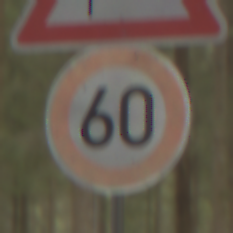
Verkehrszeichen: Geschwindigkeit60
Zusatzzeichen oben: SeitenwindVonLinks
Umgebung: Outdoor, Nature
Tageszeit: MorningAfternoon
Wetter: Overcast
Licht: Natural
Jahreszeit: Winter
Kontrast: LowContrast